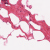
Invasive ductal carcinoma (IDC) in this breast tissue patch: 0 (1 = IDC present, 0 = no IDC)